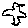
Label: bird